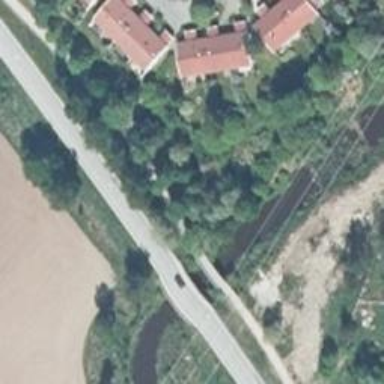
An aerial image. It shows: Bridge over cycleway.